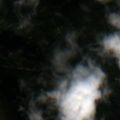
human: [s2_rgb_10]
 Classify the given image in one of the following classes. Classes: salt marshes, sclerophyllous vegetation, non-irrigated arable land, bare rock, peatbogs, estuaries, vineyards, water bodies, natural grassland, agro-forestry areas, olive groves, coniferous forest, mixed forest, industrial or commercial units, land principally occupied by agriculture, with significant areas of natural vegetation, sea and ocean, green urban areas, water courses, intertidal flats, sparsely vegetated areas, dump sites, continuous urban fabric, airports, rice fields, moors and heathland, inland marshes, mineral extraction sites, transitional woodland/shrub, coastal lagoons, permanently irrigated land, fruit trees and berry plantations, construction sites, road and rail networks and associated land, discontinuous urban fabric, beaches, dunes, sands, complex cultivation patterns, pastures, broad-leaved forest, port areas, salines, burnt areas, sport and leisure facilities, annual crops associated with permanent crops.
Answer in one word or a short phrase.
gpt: non-irrigated arable land, coniferous forest, mixed forest, transitional woodland/shrub, water bodies